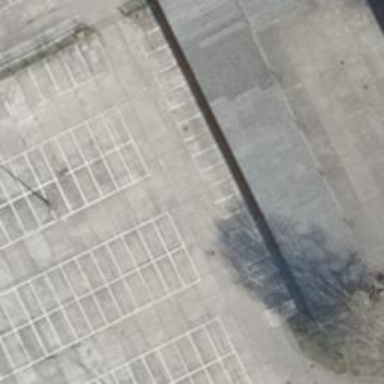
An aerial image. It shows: Road serving as parking aisle.